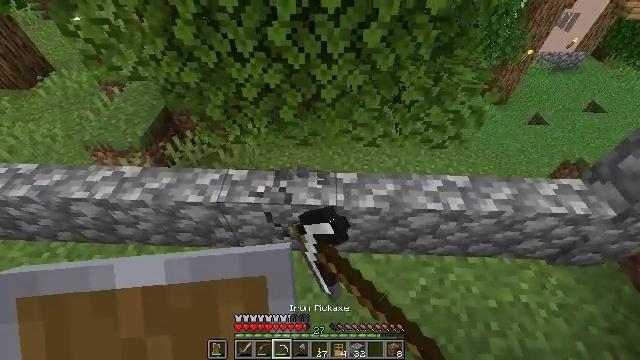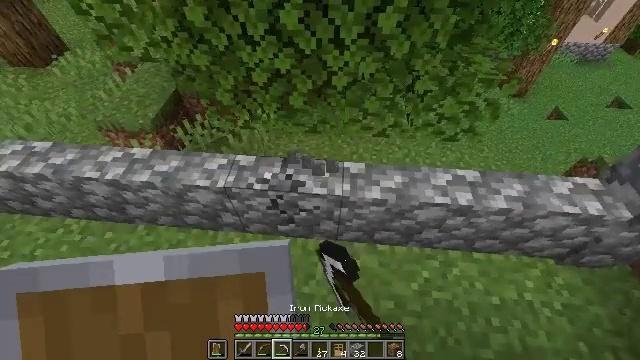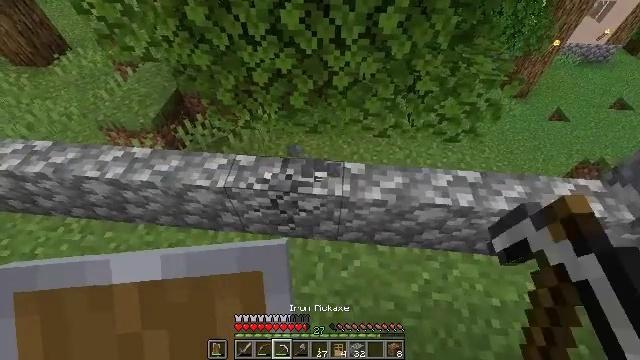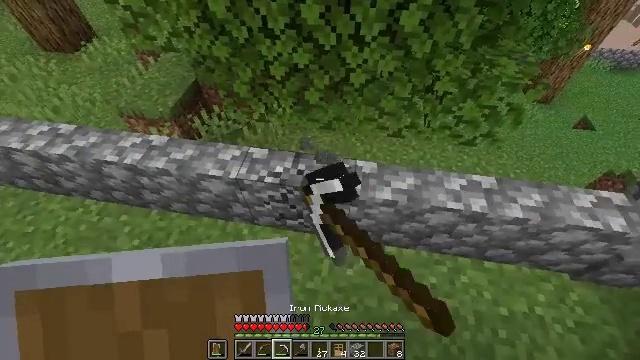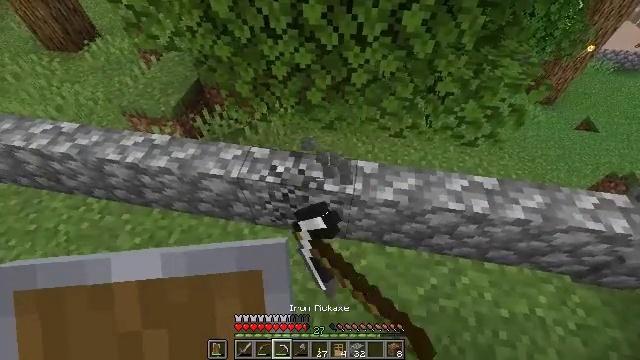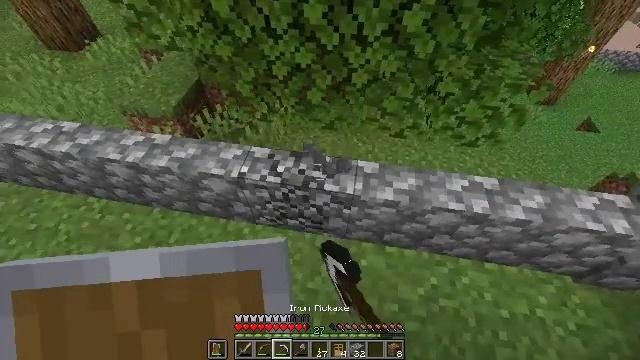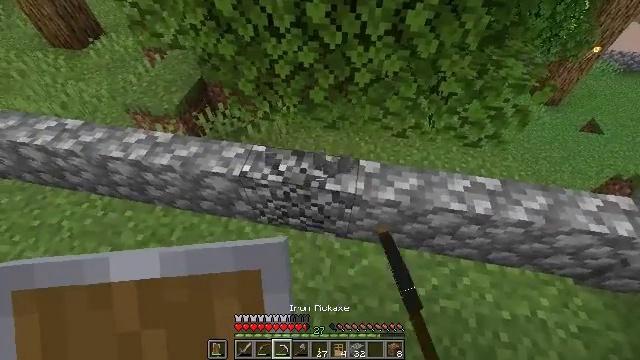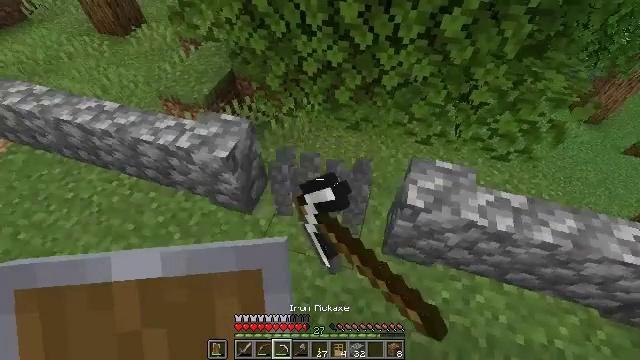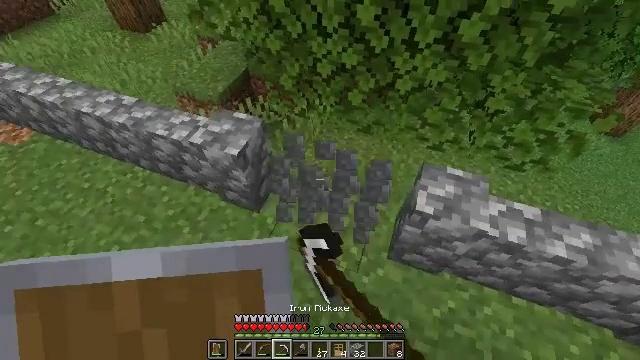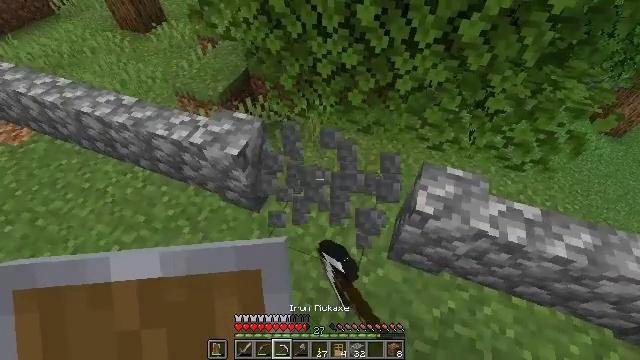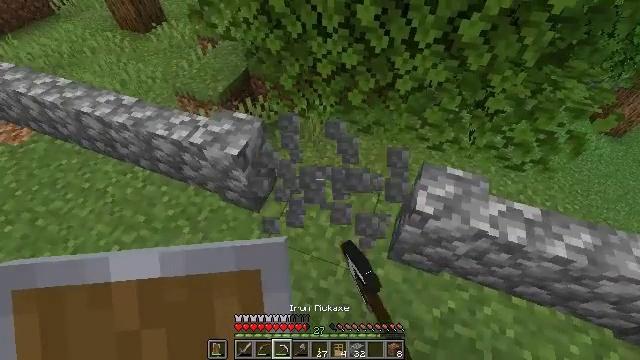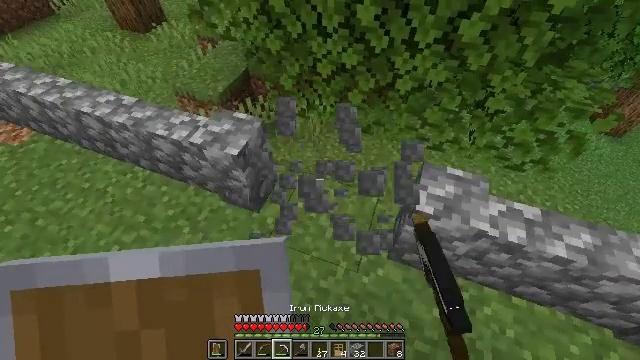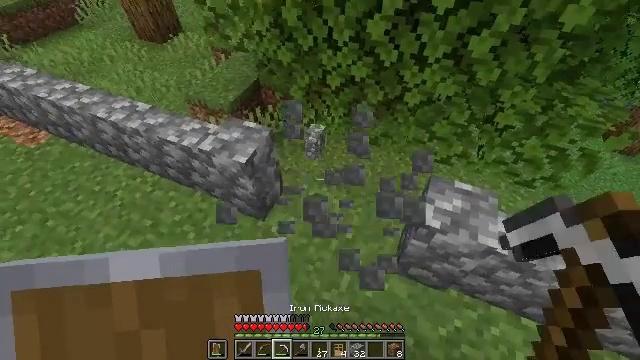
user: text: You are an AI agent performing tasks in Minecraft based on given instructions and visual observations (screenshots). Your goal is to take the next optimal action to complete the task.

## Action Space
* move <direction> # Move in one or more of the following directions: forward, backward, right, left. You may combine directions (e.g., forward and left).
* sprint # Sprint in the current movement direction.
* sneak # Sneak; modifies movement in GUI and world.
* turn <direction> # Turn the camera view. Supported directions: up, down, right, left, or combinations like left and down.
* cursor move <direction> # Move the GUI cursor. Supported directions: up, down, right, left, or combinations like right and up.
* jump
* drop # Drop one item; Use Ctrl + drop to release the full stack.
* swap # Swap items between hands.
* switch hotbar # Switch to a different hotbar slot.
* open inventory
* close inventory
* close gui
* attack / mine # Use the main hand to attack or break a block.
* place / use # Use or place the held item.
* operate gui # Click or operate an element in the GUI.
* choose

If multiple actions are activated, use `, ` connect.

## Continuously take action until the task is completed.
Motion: motion action
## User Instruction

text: Gather cobblestone wall segments.
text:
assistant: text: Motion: turn left and down, attack / mine
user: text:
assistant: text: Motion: attack / mine
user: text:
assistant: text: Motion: turn left, attack / mine
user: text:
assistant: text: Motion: attack / mine
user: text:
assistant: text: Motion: attack / mine
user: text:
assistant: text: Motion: attack / mine
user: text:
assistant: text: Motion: turn left, attack / mine
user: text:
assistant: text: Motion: turn left
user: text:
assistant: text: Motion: no_op
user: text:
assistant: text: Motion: no_op
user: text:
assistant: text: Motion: no_op
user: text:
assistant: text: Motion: turn left and up
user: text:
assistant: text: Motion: no_op